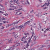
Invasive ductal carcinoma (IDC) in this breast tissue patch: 1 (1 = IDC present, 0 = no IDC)